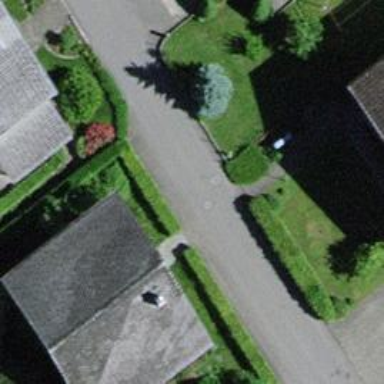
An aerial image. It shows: Charming neighbourhood.